Interaction volume radius: 5 \u00c5
Interaction volume height: 35 \u00c5
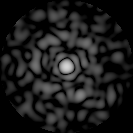
Disorder parameter: 0.847